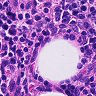
Metastatic tissue present: no